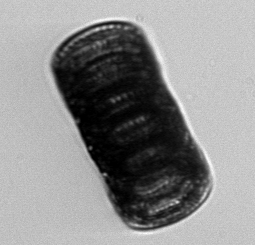
Label: Paralia_sulcata